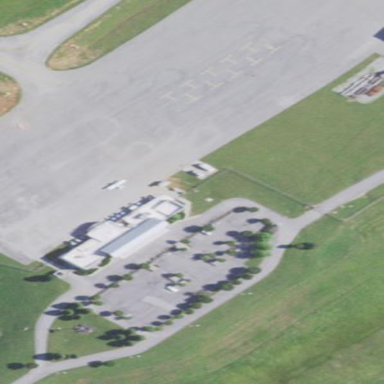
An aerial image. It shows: Apron at the airport.